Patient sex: M
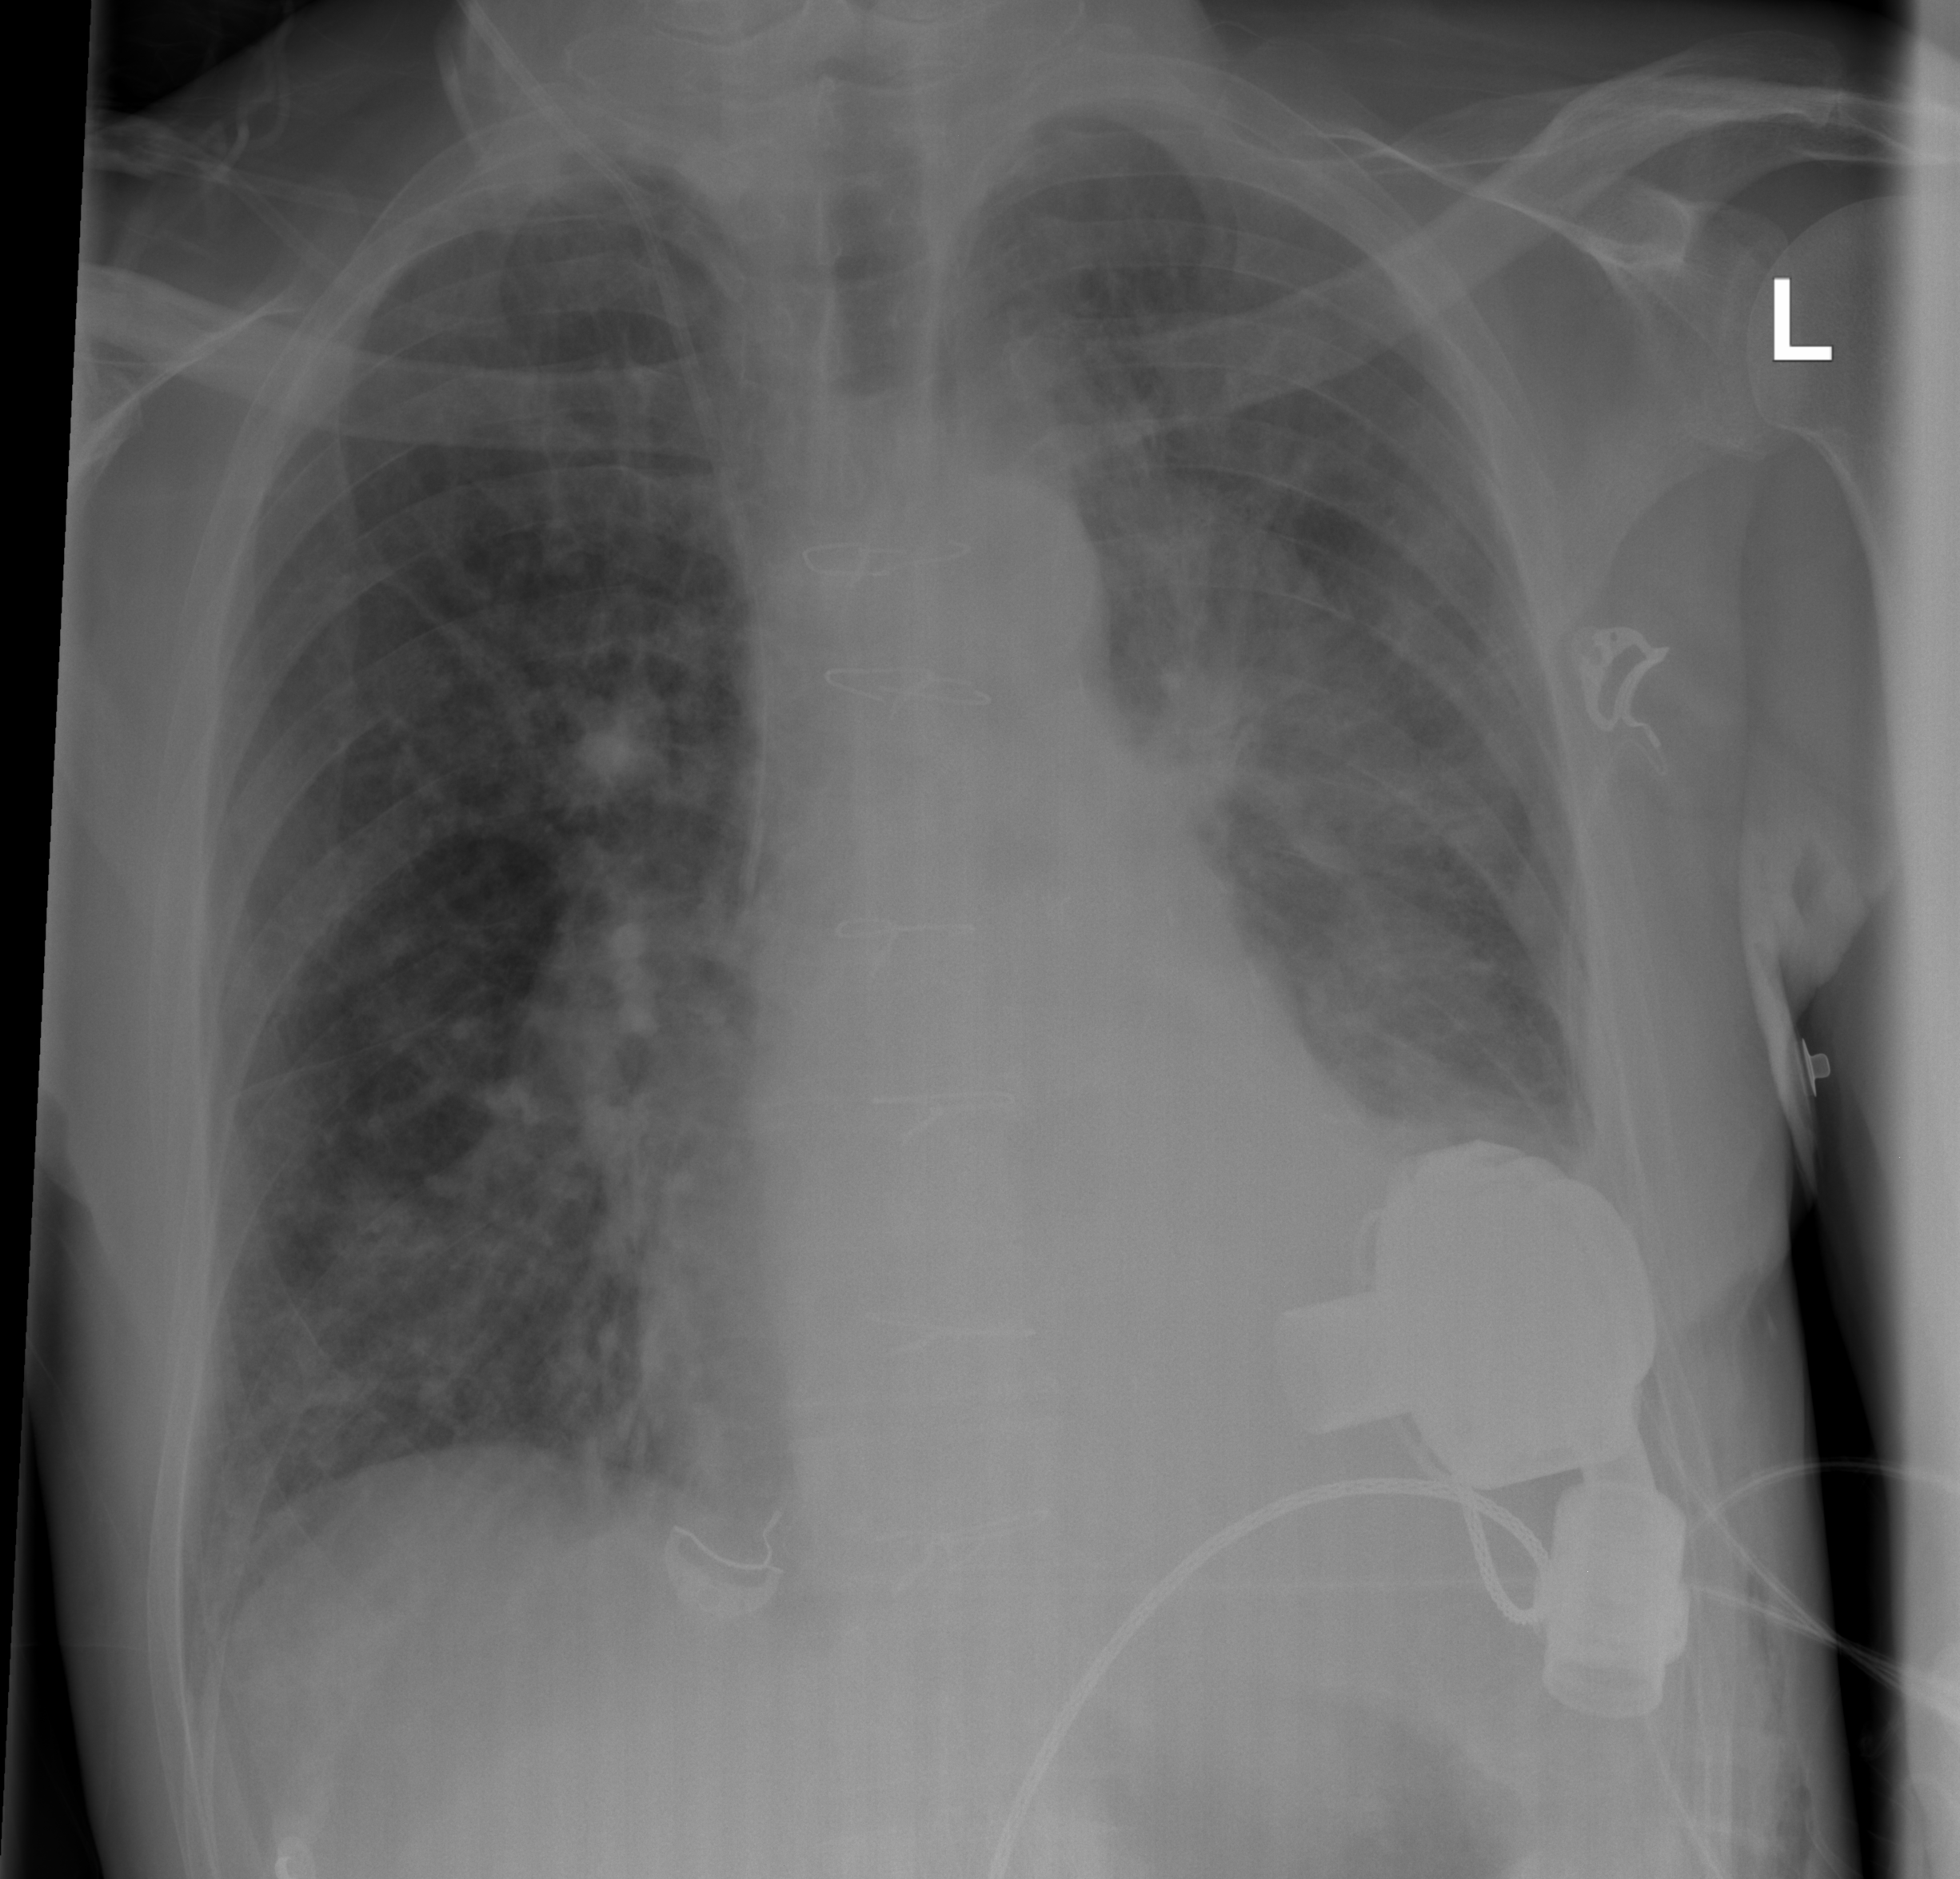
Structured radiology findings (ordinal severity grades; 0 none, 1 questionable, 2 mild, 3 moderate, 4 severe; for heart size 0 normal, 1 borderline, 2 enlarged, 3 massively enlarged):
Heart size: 0
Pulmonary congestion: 2
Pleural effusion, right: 1
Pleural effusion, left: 2
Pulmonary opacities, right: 2
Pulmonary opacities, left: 2
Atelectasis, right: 2
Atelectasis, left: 2